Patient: sex F, age 64
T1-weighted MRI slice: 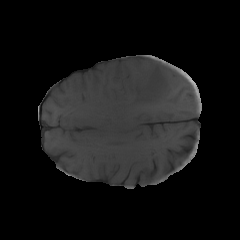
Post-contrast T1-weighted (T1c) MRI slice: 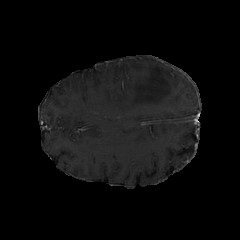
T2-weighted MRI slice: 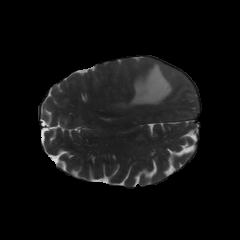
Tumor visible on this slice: yes
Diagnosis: Glioblastoma, IDH-wildtype
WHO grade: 4